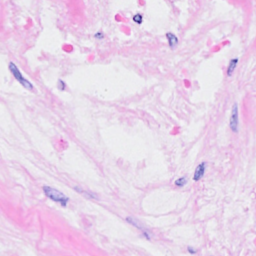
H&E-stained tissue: Breast